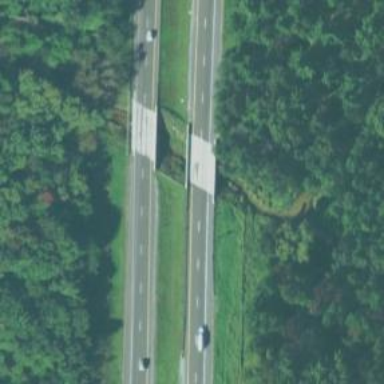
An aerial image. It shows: Bridge over motorway.